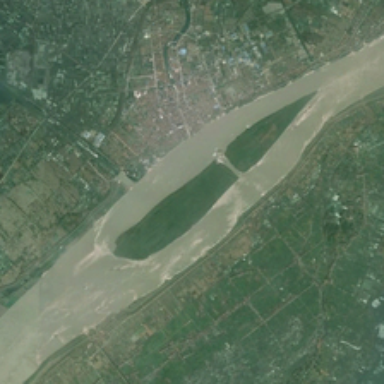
A river on a small land .